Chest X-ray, PA view. Patient: 55 years old, sex M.
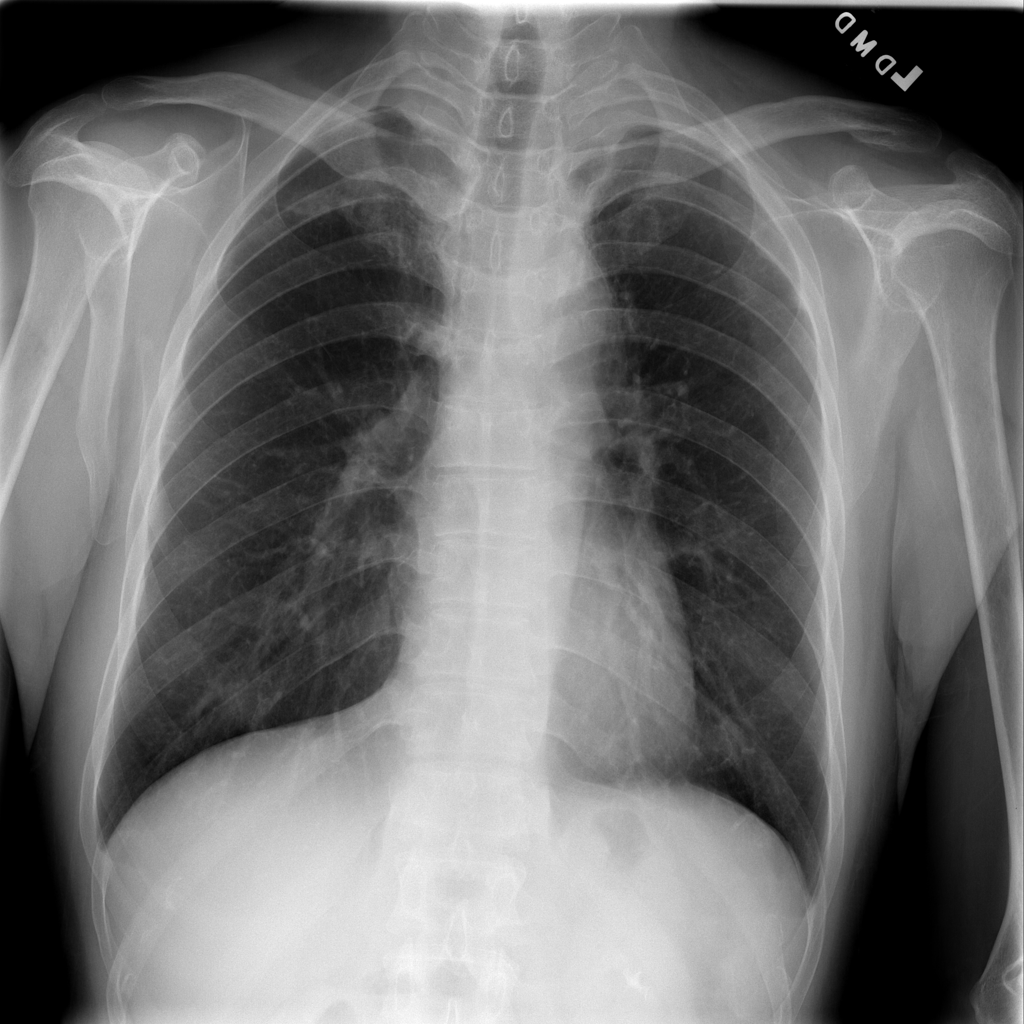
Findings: No Finding